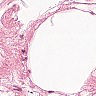
Metastatic tissue present: no